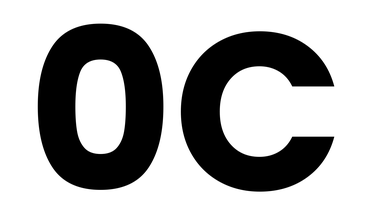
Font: Poppins-Bold